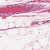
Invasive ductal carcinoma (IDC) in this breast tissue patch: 0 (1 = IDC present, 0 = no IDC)